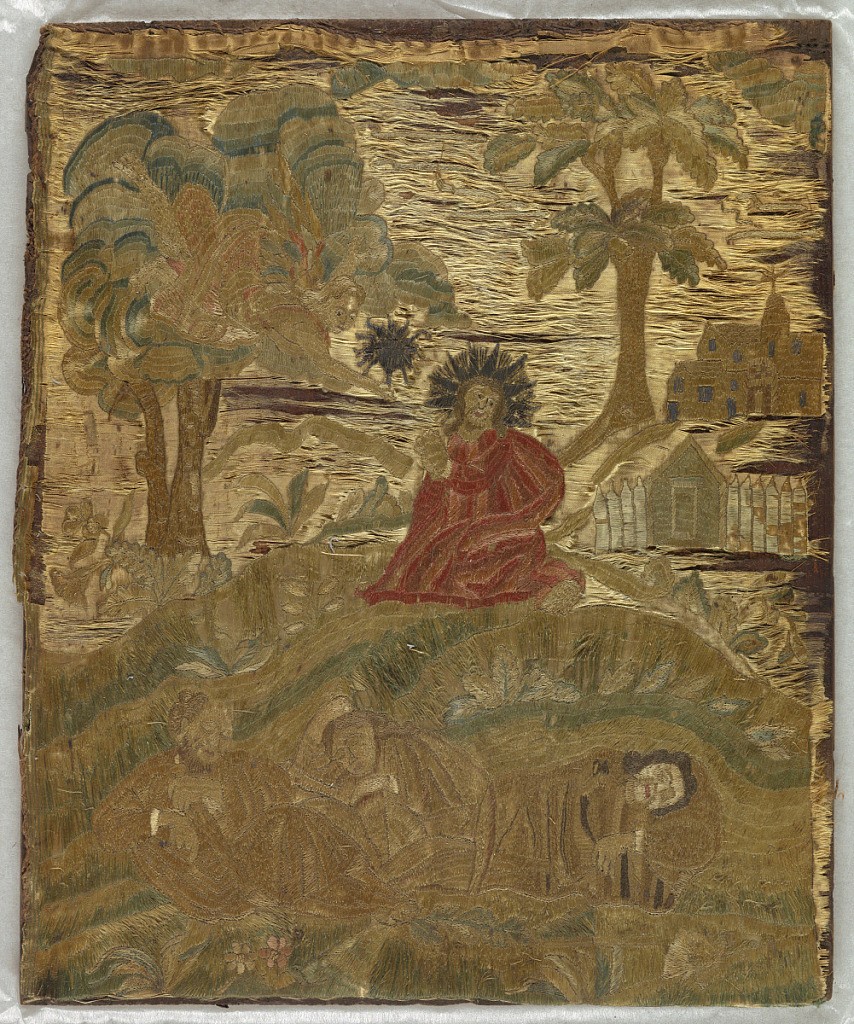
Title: Embroidered picture
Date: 18th century
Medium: silk, metallic Technique: embroidery on plain weave foundation
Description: Rectangular embroidered picture showing Christ praying in the Garden of Gethsemane on the eve of his crucifixion. Three apostles asleep in foreground, an angel hovers above kneeling Christ in middle ground. Trees and buildings in background. Multi color silk and metallic yarns on cream silk plain weave foundation fabric. Note attached: "Mercur sale: From old English embroidered picture - Christ in background." Not in Fraser photo album. Very poor condition. Foundation fabric practically gone. Glued to a wooden board as received.